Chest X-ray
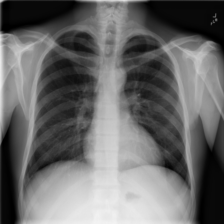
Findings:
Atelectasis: negative
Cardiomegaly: negative
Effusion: negative
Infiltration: negative
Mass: negative
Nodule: negative
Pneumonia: negative
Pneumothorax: negative
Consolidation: negative
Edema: negative
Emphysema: negative
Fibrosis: negative
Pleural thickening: negative
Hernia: negative